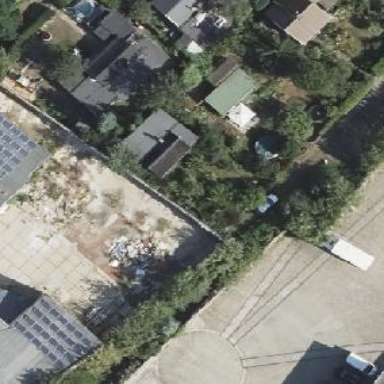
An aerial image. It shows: Plot in the allotments.